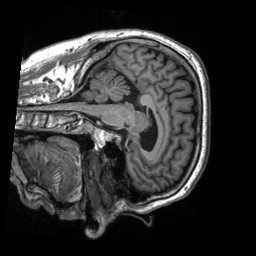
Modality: T1w
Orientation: sagittal
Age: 64
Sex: male
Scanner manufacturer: siemens
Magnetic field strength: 3 T
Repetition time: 2.53 s
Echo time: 0.00219 s